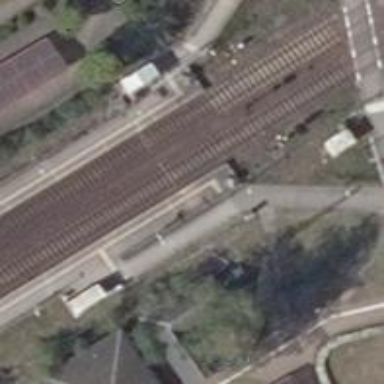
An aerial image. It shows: Railway signal.